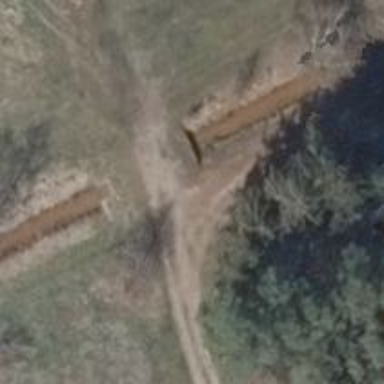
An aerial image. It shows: Culvert tunnel.